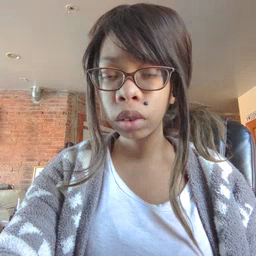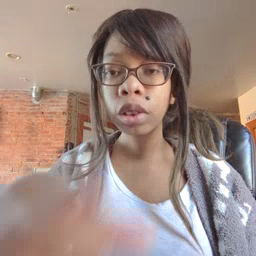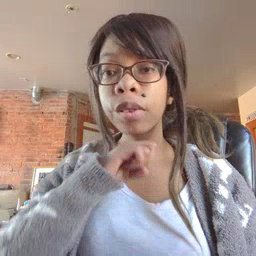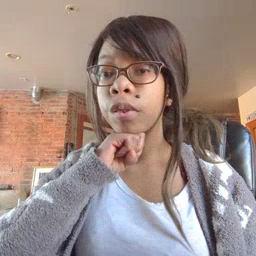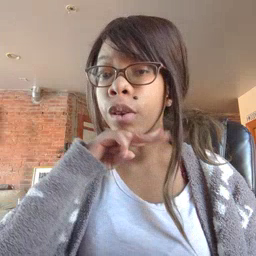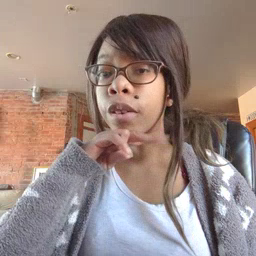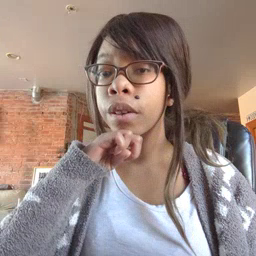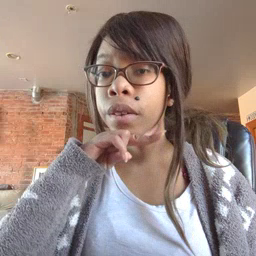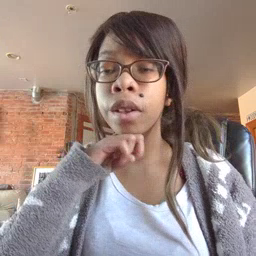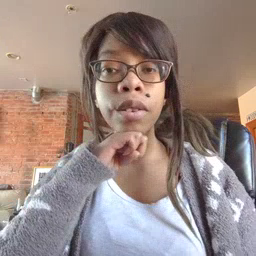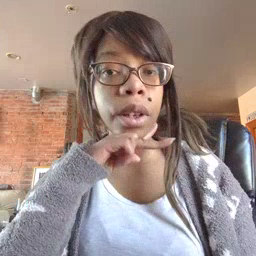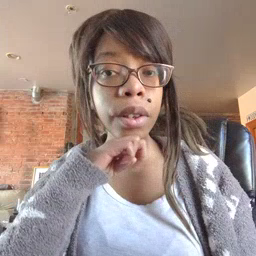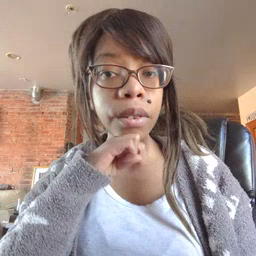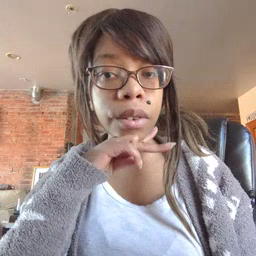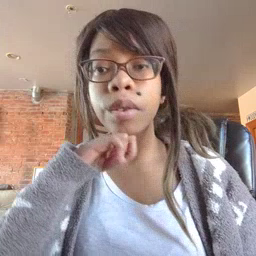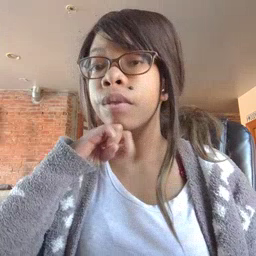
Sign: frog